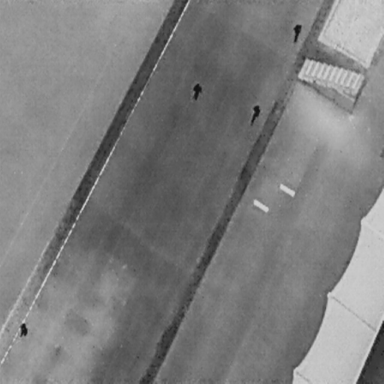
There are four People in the infrared image.